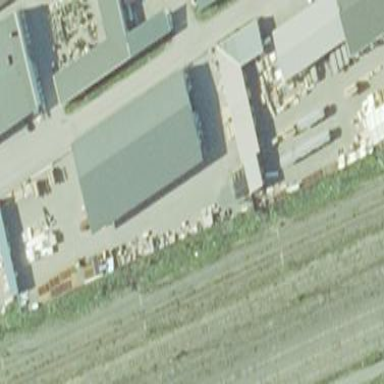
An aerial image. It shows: Industrial area with warehouse.